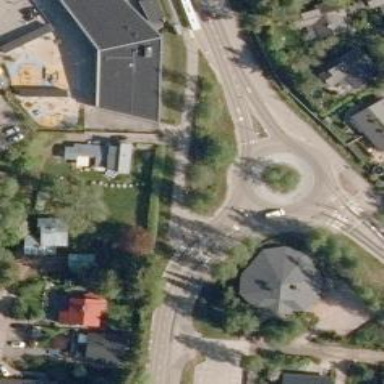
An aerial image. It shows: Secondary road with asphalt surface leading to roundabout.